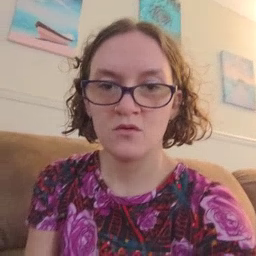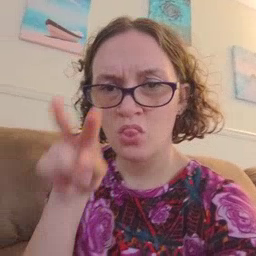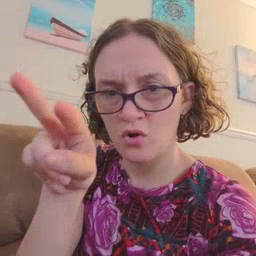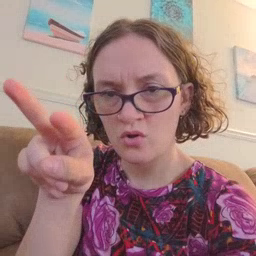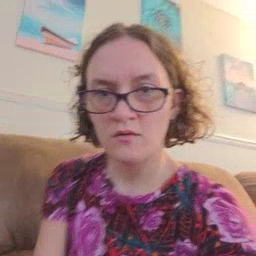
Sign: look